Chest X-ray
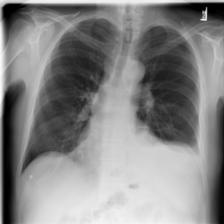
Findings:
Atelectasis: positive
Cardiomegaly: negative
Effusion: positive
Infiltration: positive
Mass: negative
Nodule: negative
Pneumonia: negative
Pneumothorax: negative
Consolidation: negative
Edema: negative
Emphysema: negative
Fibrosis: negative
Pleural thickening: negative
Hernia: negative